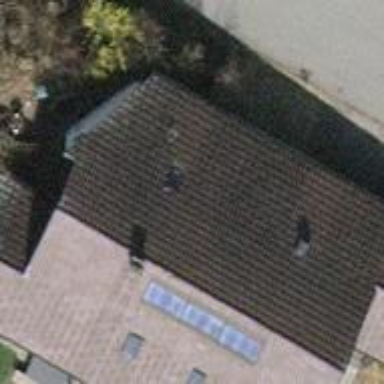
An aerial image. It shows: Building with tiled roof.